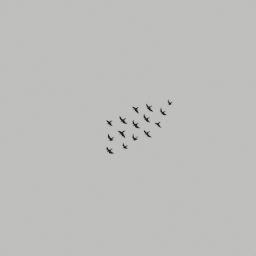
Label: animals